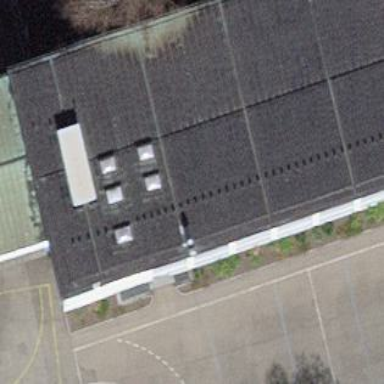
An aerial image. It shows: School building with sports center offering various sports activities.